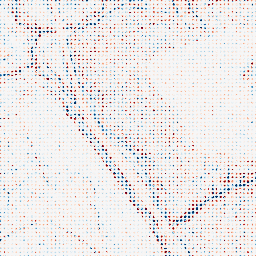
Category: edge_preserving
Decomposition family: bilateral
Decomposition parameters: d: 5
sigma_color: 100
sigma_space: 50
Upsampling method: sinc_blackman
Upsampling parameters: scale: 8
kernel_size: 4
Upsampling scale: 8